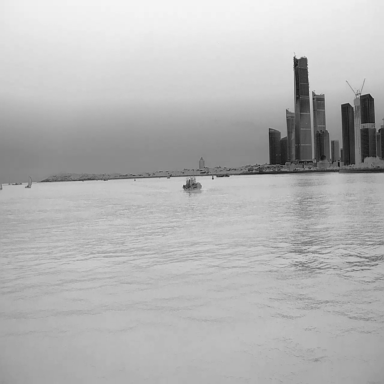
There are four objects shown in the infrared image, including a sailboat, two bulk_carriers, and a container_ship.